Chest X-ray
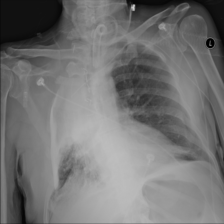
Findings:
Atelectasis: negative
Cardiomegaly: negative
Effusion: negative
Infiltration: negative
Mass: negative
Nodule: negative
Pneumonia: negative
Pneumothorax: negative
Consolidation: negative
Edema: negative
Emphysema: negative
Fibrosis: negative
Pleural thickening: negative
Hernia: negative